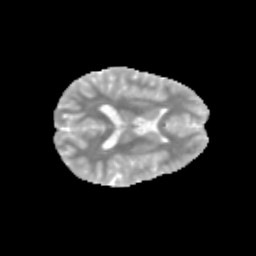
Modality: MD
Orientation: axial
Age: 11
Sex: female
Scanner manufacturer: siemens
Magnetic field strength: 3 T
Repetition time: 3.8 s
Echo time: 0.07 s